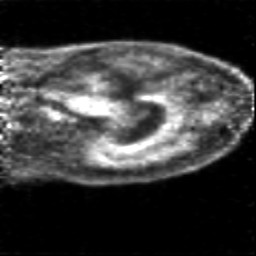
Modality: PET
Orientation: sagittal
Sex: female
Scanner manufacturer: siemens